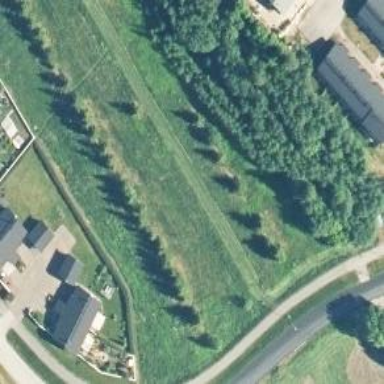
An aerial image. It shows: Bridleway.